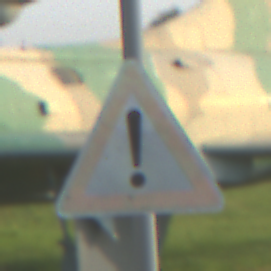
Verkehrszeichen: Gefahrenstelle
Umgebung: Outdoor, Special
Tageszeit: SunriseSunset
Wetter: Clear
Licht: Natural
Jahreszeit: NotSpecified
Kontrast: MediumContrast